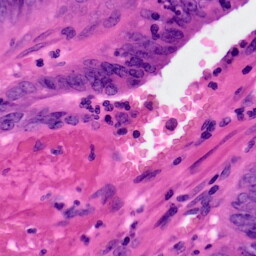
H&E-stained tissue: Colon